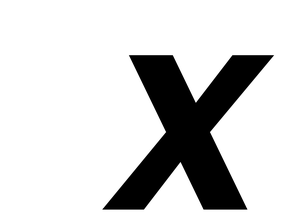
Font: Poppins-SemiBoldItalic